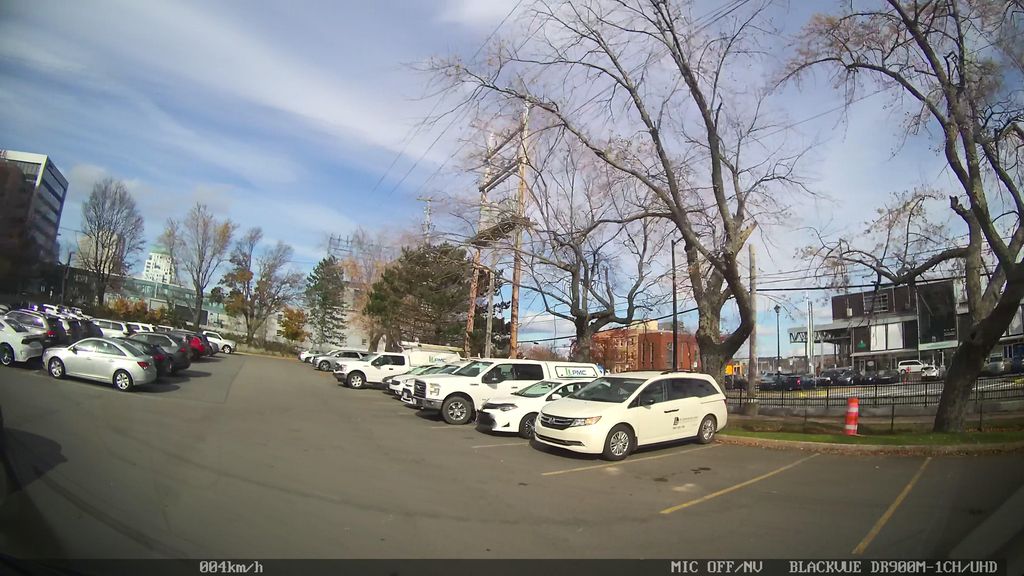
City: halifax